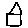
Label: house